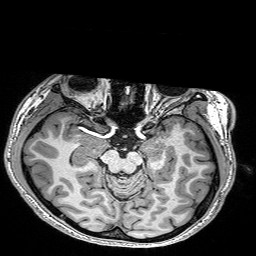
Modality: T1w
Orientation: coronal